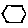
Label: hexagon